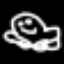
Label: frog